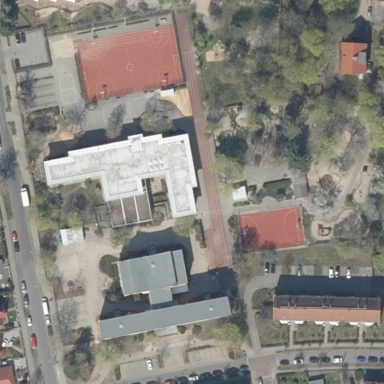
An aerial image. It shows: Primary school.